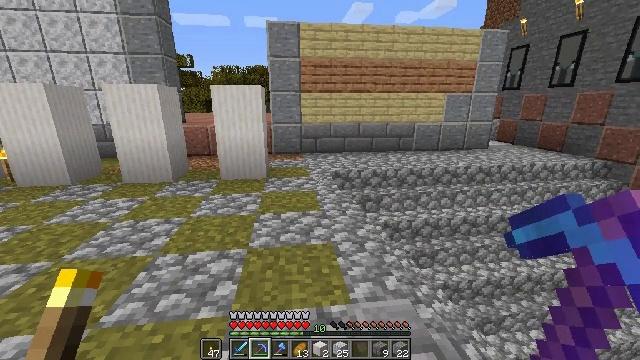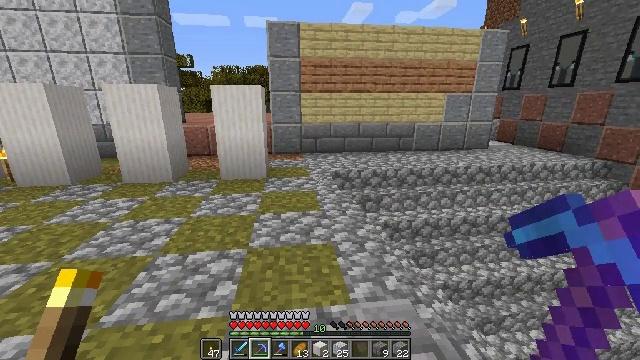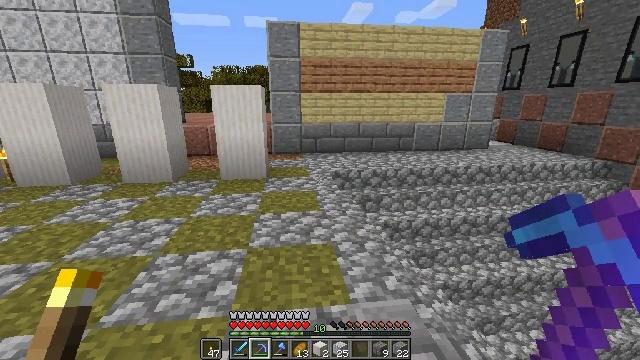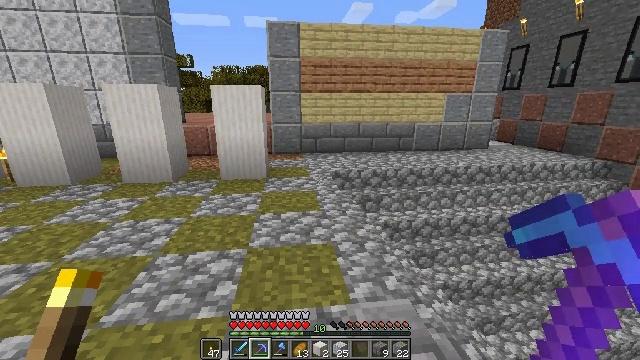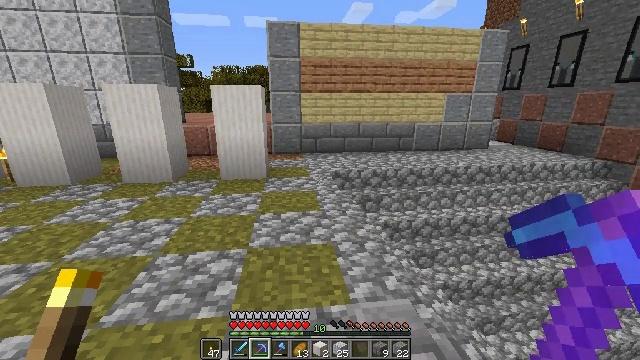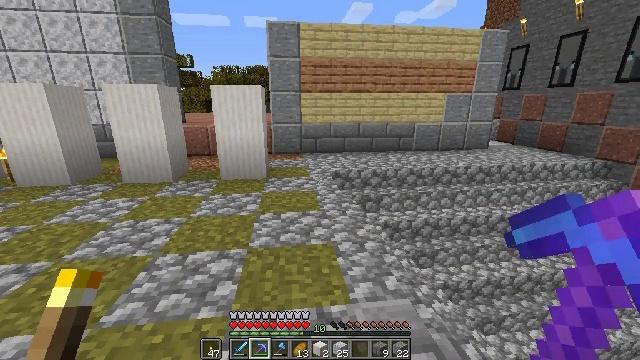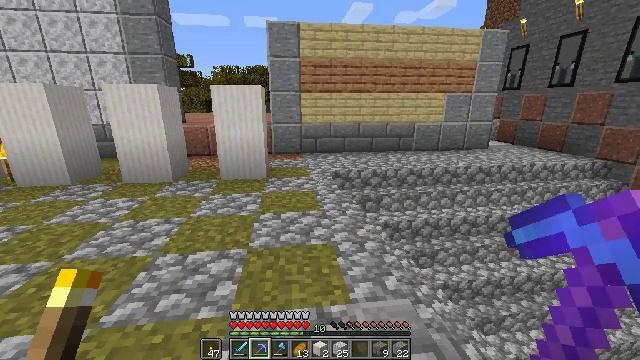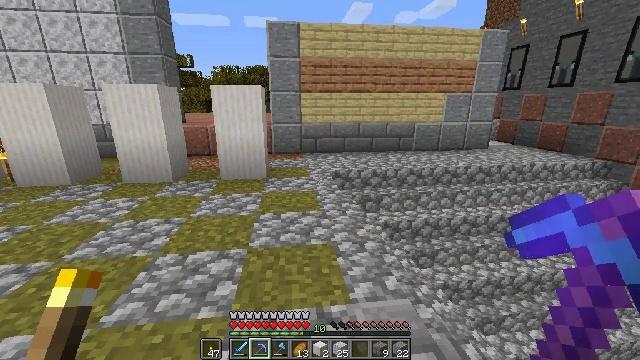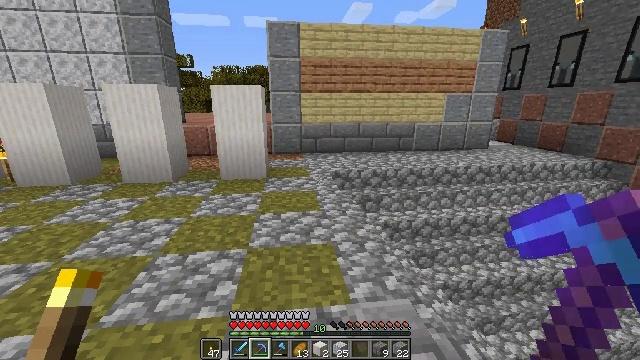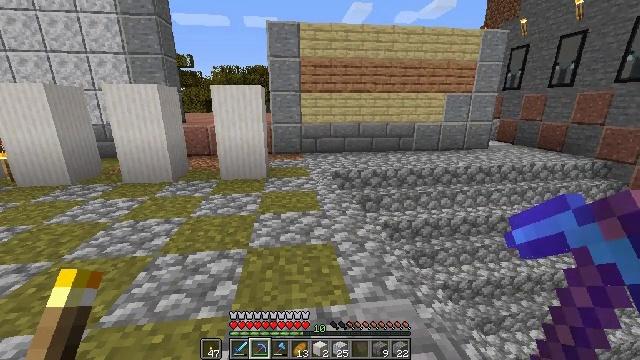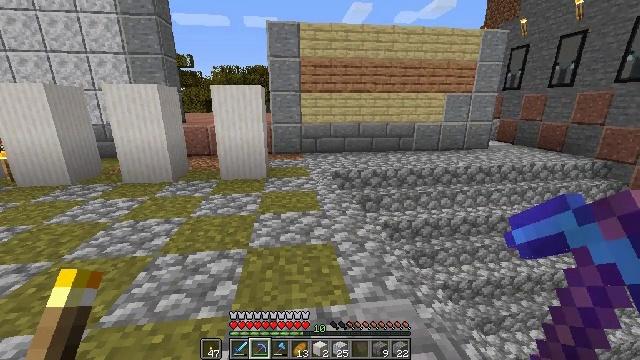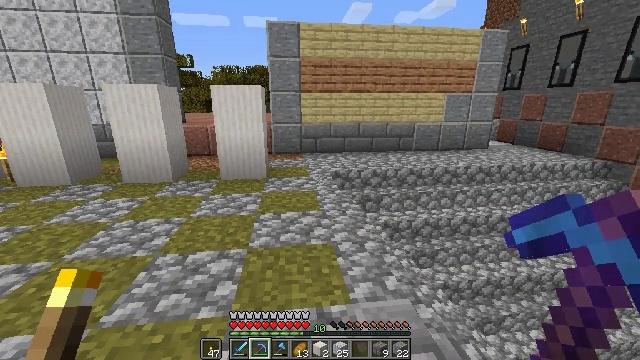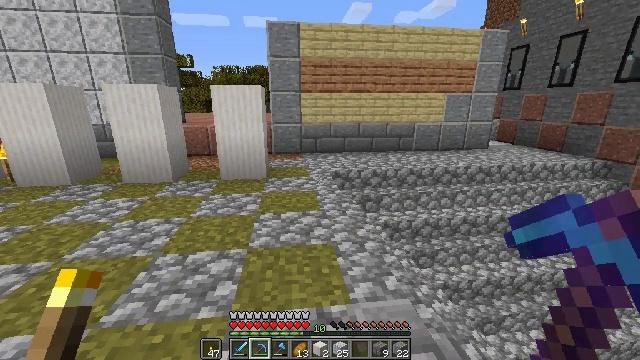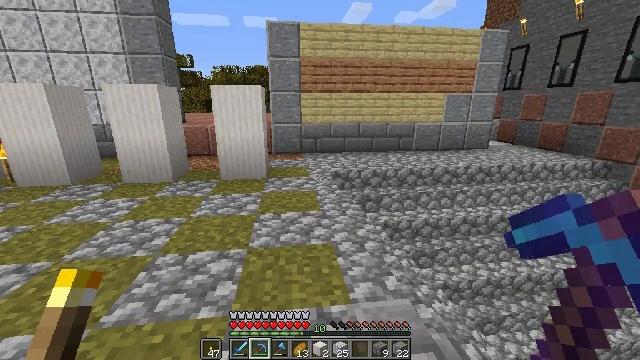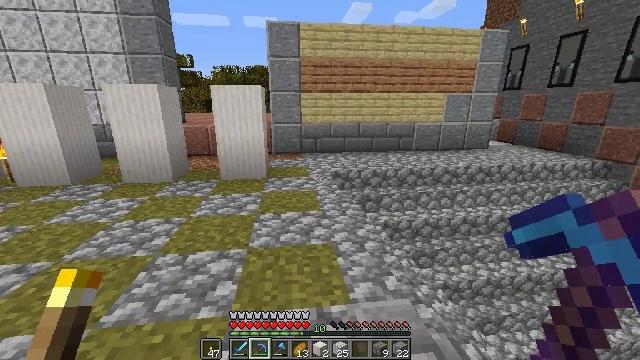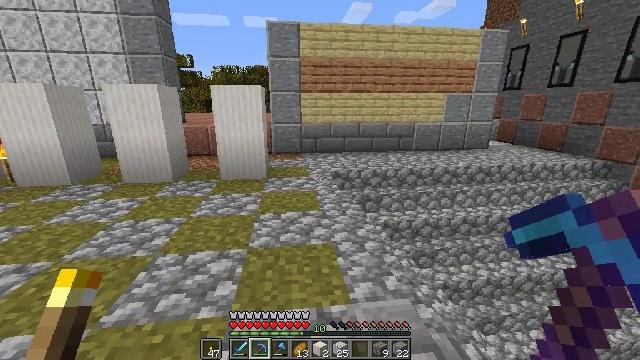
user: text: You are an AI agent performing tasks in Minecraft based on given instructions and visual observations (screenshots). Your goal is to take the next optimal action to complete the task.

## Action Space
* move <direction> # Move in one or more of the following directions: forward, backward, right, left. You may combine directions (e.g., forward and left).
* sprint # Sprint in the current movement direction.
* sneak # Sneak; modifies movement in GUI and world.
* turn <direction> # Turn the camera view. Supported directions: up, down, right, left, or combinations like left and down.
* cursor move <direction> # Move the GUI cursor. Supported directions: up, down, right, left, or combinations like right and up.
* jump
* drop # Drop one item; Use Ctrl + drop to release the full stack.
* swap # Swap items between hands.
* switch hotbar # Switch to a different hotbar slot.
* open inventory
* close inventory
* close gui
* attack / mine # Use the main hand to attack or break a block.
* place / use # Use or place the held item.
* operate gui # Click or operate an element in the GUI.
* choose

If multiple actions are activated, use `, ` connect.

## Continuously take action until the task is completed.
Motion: motion action
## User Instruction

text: Gather quartz pillar from a structure.
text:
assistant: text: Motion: no_op
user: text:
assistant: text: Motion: no_op
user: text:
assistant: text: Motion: no_op
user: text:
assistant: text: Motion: no_op
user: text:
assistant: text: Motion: no_op
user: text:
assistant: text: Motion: no_op
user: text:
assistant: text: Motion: no_op
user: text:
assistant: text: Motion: no_op
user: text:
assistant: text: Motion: no_op
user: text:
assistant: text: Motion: no_op
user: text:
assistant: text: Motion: no_op
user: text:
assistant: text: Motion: no_op
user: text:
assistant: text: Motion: no_op
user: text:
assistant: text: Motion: no_op
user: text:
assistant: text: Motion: no_op
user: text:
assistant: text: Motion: no_op
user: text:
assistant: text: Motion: no_op
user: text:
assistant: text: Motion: no_op
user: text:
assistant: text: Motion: no_op
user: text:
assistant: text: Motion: no_op
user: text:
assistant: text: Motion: no_op
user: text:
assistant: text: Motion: no_op
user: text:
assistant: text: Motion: no_op
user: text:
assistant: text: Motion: no_op
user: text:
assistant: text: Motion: move back
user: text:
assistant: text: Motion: move back
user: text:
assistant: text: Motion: move back
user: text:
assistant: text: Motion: move back
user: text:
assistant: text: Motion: move back
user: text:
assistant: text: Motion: move back